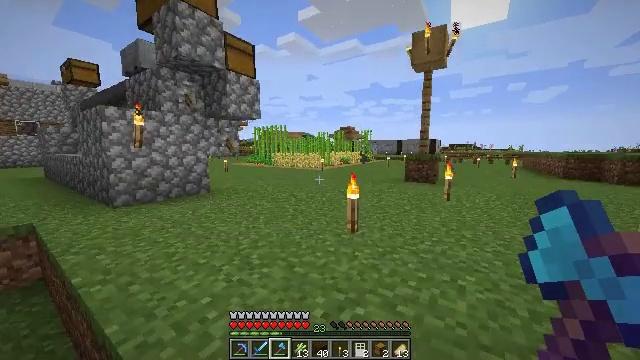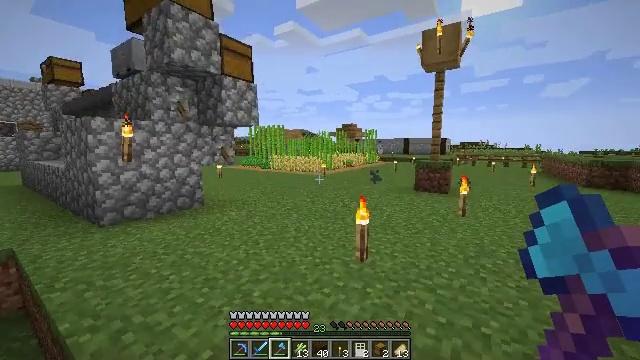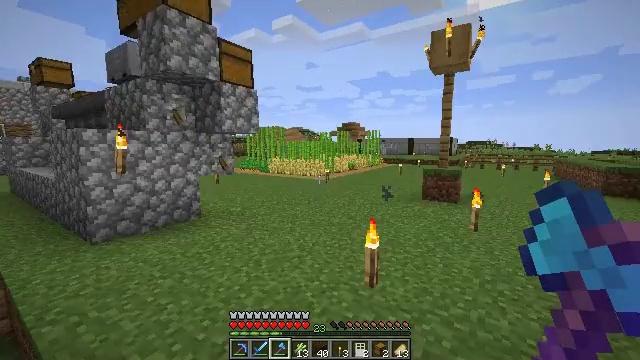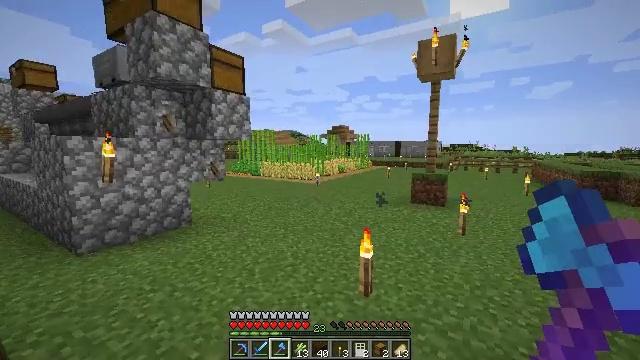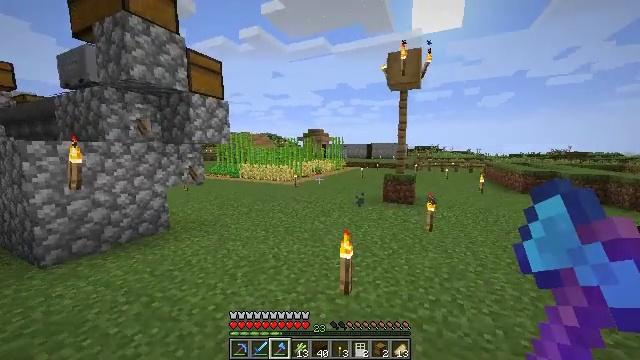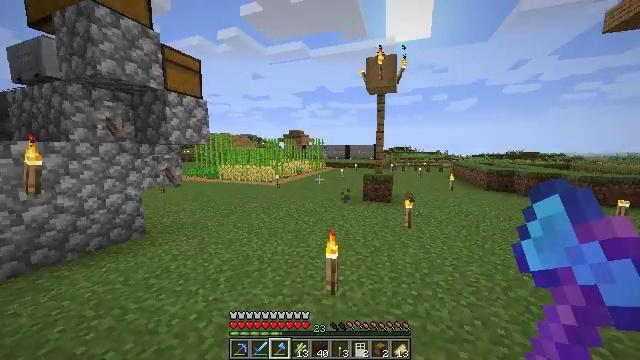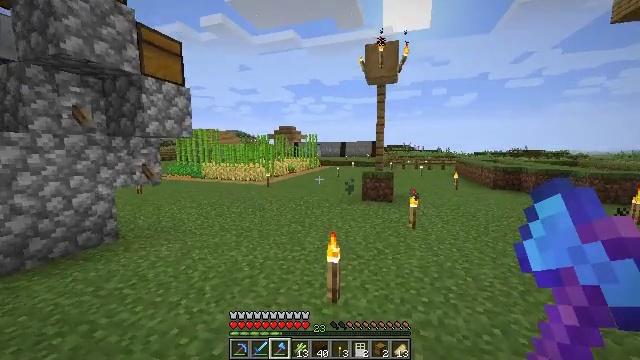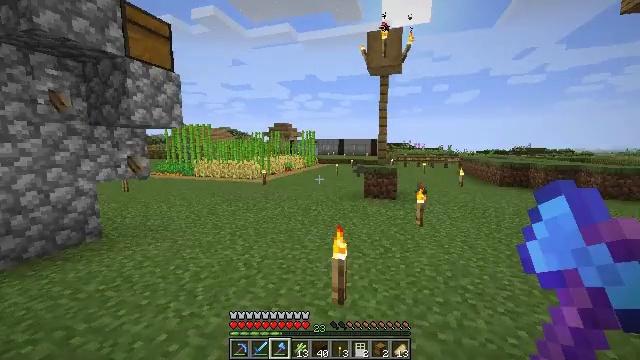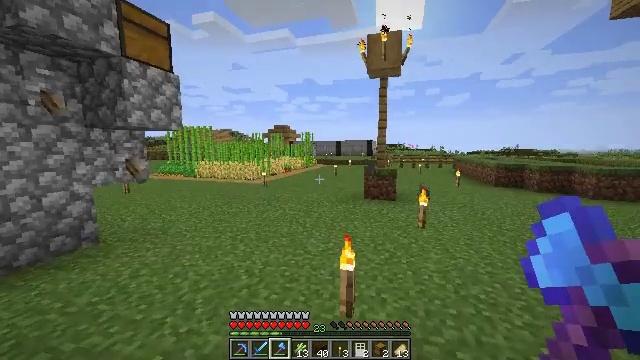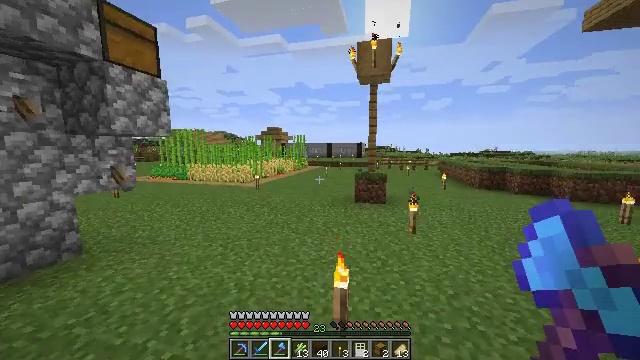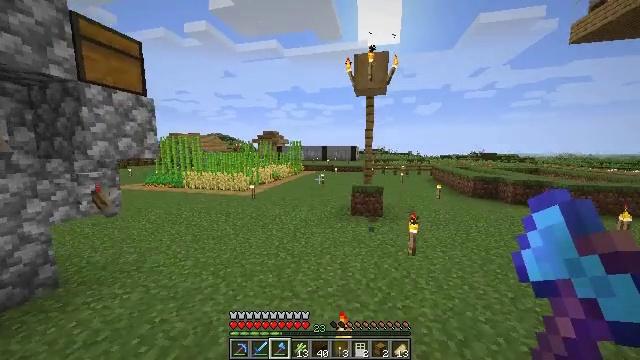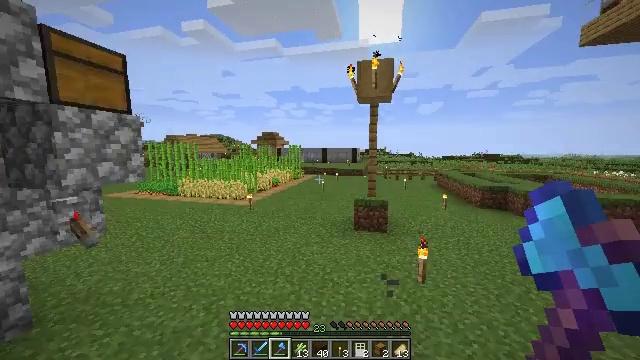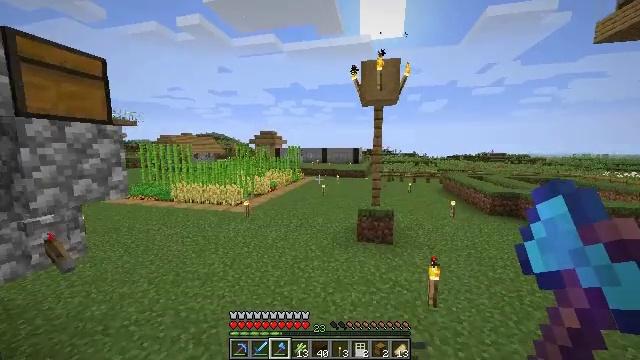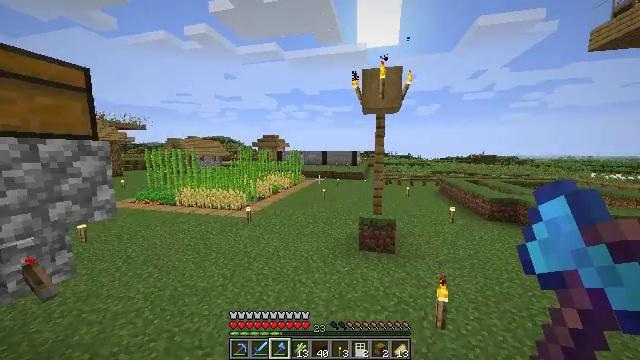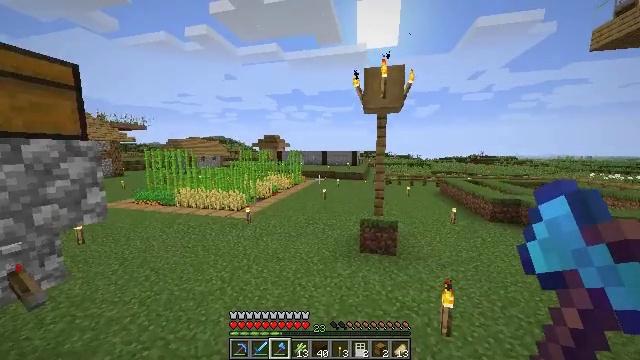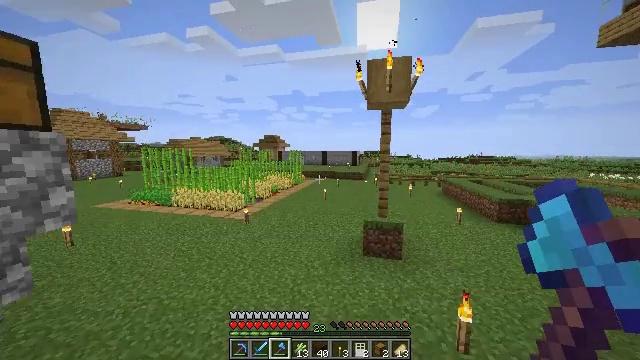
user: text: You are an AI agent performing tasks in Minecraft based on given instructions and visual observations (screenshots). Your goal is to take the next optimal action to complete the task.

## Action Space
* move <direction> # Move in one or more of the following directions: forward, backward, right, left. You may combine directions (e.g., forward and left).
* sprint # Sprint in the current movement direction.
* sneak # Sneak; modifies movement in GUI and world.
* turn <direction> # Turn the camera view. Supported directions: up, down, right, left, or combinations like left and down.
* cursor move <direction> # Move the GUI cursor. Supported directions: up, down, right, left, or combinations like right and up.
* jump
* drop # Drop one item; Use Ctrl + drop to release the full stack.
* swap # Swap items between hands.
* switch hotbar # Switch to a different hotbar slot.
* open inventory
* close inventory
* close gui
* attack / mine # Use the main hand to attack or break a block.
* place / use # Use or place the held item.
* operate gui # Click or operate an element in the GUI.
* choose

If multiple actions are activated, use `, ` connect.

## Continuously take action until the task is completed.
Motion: motion action
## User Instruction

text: Harvest sugar cane from the plant.
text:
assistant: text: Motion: move forward, sprint, jump
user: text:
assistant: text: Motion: move forward, sprint, jump
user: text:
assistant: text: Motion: move forward, turn right, jump
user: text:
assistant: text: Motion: move forward, turn right, jump
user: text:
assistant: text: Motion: move forward, turn right, jump
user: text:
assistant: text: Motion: move forward, turn right, jump
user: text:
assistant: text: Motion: move forward, jump
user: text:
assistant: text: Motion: move forward, sprint, jump
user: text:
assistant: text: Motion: move forward, sprint, turn right, jump
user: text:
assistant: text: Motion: move forward, sprint, turn right, jump
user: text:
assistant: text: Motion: move forward, sprint, jump
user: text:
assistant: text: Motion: move forward, jump
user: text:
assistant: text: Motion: move forward, jump
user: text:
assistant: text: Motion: move forward, jump
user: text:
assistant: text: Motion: move forward, jump
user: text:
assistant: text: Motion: move forward, jump
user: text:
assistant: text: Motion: move forward, jump
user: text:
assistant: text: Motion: move forward, jump
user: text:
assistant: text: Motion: move forward, jump
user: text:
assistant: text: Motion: move forward, sprint, jump
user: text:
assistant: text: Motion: move forward, sprint, jump
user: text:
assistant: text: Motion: move forward, sprint, jump
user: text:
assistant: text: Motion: move forward, sprint, jump
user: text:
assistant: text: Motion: move forward, sprint, jump
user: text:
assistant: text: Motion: move forward, jump
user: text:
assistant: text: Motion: move forward, jump
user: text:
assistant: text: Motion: move forward, jump
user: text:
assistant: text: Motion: move forward, jump
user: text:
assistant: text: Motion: move forward, jump
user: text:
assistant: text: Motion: move forward, jump